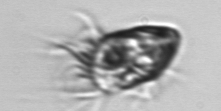
Label: Strombidium_morphotype1